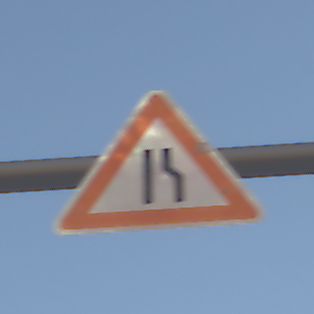
Verkehrszeichen: EinseitigVerengteFahrbahnRechts
Umgebung: Outdoor, Nature
Tageszeit: SunriseSunset
Wetter: Clear
Licht: Natural
Jahreszeit: NotSpecified
Kontrast: HighContrast